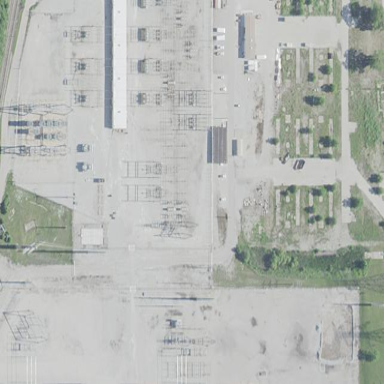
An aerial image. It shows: Transmission level substation.